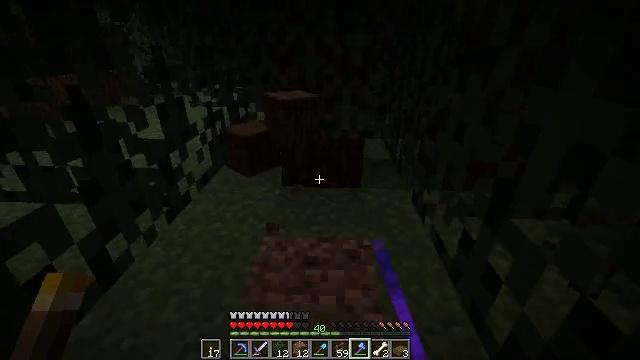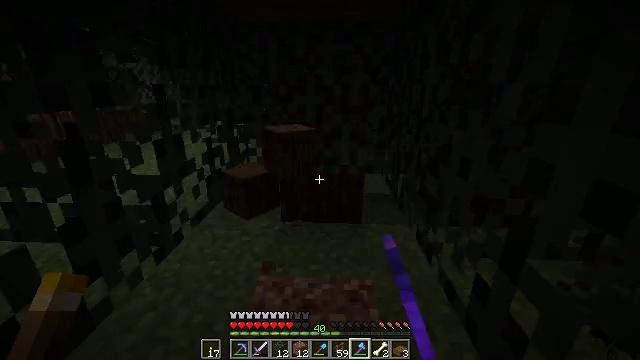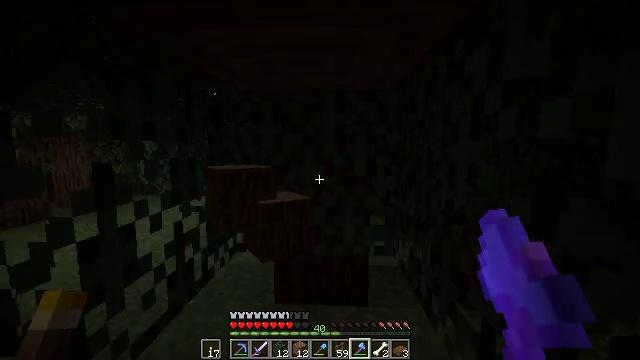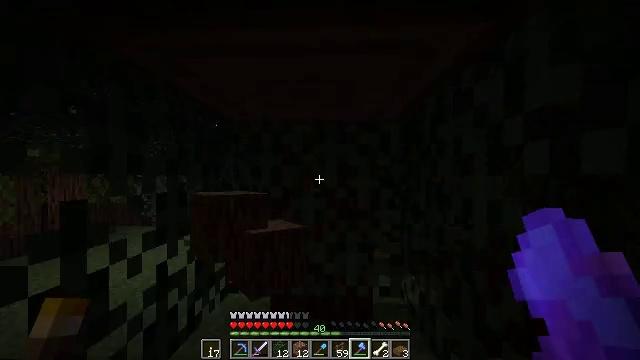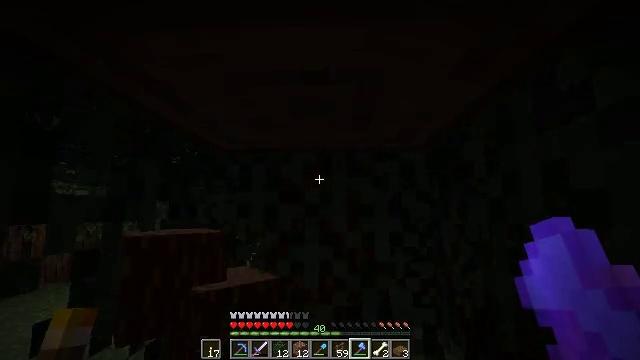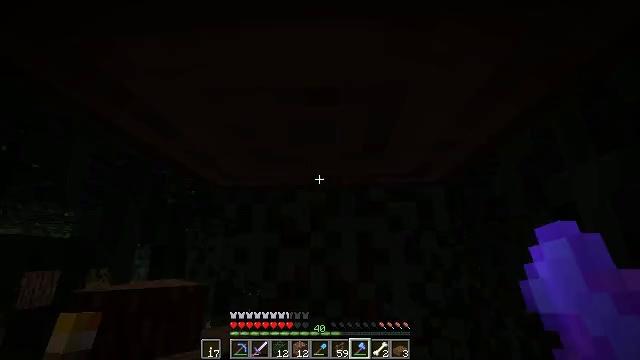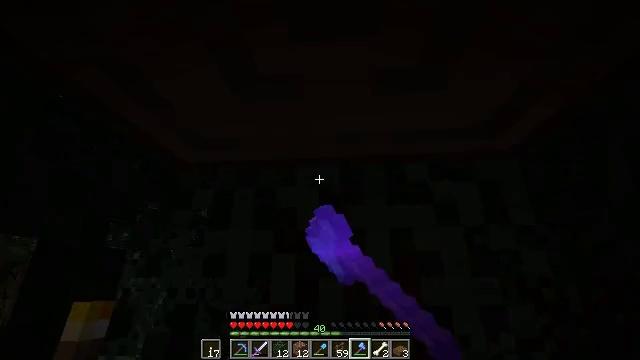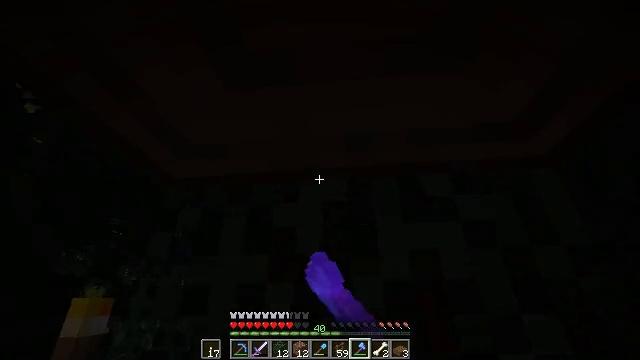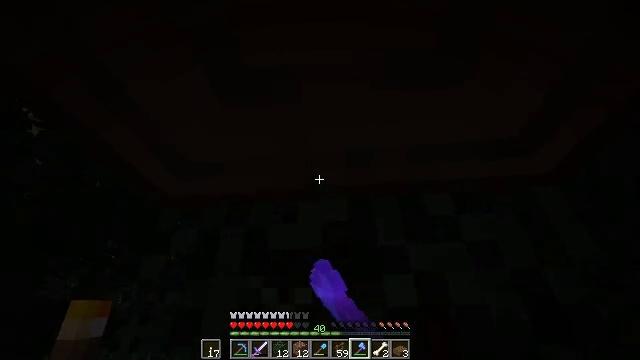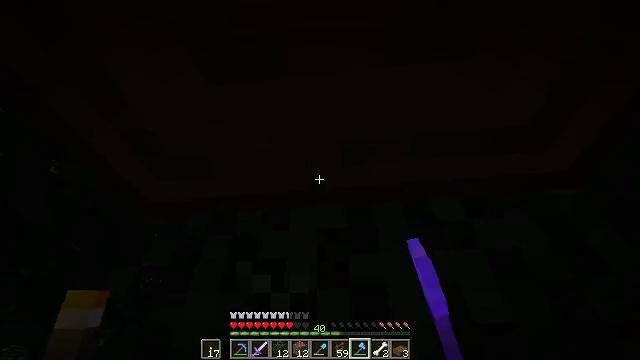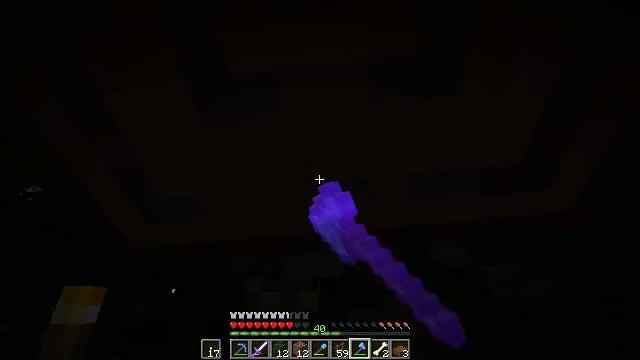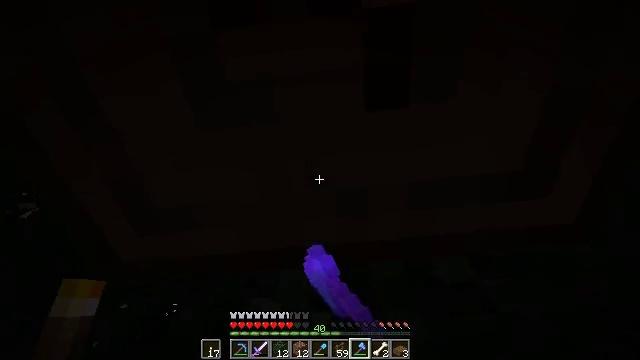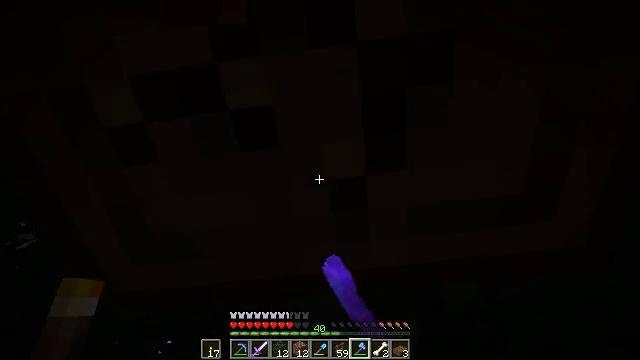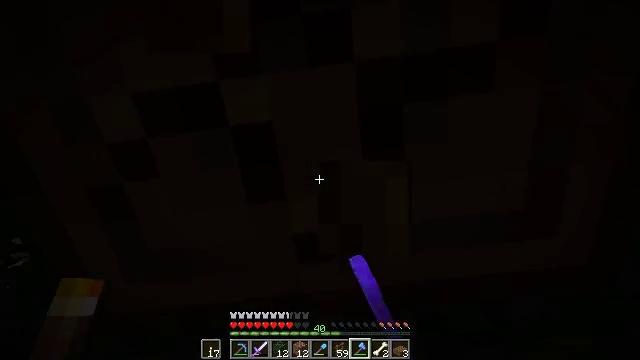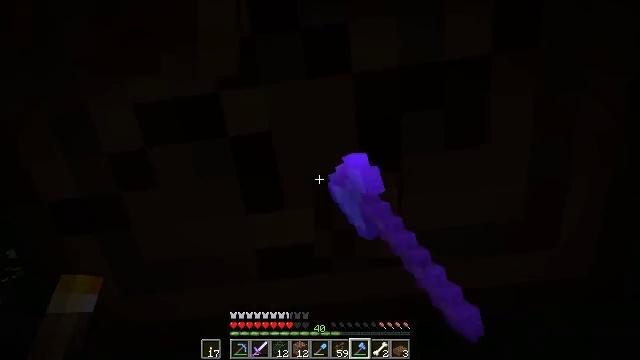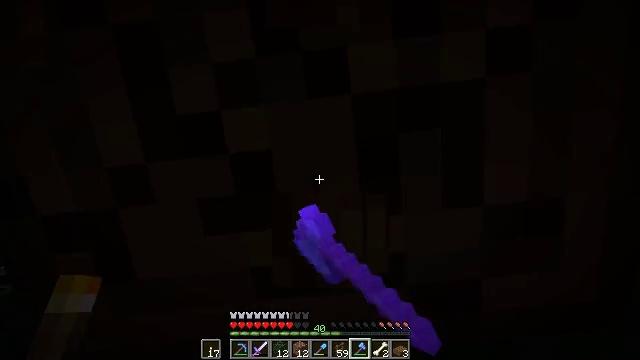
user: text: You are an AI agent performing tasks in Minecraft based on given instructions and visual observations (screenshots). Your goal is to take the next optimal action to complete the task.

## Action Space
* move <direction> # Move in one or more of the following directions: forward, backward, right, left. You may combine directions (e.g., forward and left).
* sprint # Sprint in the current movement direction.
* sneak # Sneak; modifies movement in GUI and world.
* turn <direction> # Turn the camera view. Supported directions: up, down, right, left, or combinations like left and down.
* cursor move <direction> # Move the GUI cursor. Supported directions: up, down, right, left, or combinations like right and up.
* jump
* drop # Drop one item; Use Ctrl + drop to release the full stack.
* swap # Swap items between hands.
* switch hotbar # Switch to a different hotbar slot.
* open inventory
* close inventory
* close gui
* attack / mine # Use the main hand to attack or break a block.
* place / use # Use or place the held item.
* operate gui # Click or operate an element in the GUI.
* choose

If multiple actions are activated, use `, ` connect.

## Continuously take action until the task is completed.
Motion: motion action
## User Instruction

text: Chop down the spruce log.
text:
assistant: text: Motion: move forward, turn up
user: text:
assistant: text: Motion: move forward, turn up
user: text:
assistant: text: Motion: move forward, turn up
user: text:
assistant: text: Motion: move forward, turn up
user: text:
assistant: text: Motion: move forward, turn up, attack / mine
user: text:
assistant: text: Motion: move forward, turn up, attack / mine
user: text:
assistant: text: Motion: turn left and up, attack / mine
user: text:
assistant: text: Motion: turn up, attack / mine
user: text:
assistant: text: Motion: turn up, attack / mine
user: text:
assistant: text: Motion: turn up, attack / mine
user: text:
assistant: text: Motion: turn up, attack / mine
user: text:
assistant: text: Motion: turn up, attack / mine
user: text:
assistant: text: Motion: turn up, attack / mine
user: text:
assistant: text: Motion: turn up, attack / mine
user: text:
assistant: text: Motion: turn up, attack / mine
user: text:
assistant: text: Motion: turn right and up, attack / mine
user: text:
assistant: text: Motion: turn right and up, attack / mine
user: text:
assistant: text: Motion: turn right and up, attack / mine
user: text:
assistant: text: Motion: turn up, attack / mine
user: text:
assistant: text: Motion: turn up, attack / mine
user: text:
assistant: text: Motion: turn up, attack / mine
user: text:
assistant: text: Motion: turn up, attack / mine
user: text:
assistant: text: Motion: attack / mine
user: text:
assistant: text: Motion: attack / mine
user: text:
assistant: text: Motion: attack / mine
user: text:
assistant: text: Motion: attack / mine
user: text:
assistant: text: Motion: attack / mine
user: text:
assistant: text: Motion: attack / mine
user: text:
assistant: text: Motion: attack / mine
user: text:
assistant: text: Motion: attack / mine